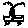
Label: car